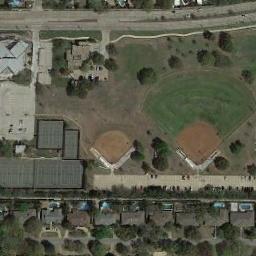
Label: baseball_diamond